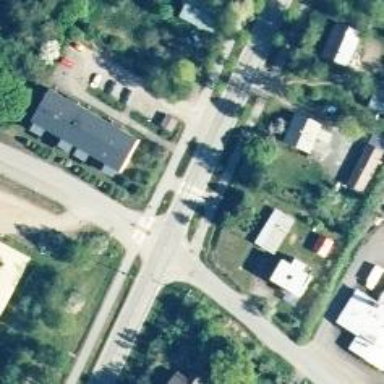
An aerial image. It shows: Secondary road with separate sidewalks and separate cycleway.